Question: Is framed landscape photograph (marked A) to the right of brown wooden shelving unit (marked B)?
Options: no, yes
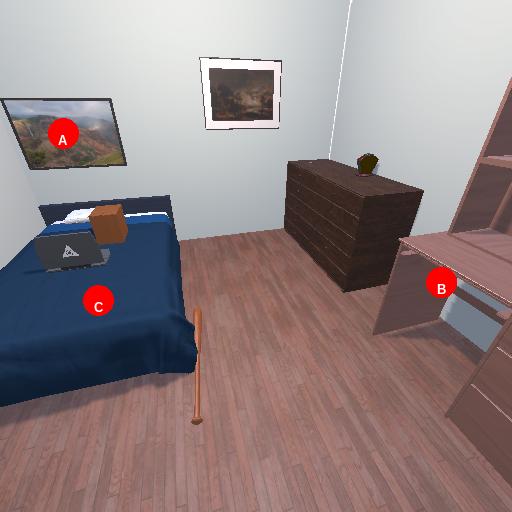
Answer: no